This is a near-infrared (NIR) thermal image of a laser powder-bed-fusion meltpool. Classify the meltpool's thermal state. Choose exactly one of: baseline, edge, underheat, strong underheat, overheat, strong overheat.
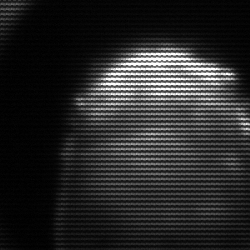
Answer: edge